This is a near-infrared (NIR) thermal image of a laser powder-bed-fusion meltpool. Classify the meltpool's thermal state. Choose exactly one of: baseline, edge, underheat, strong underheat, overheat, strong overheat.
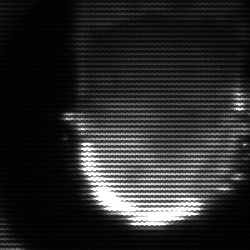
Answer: baseline